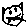
Label: cat